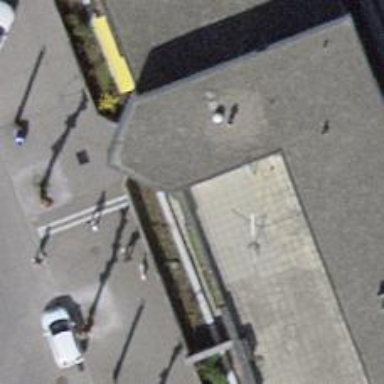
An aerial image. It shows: Kiosk.